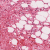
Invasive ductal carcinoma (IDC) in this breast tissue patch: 0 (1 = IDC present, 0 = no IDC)